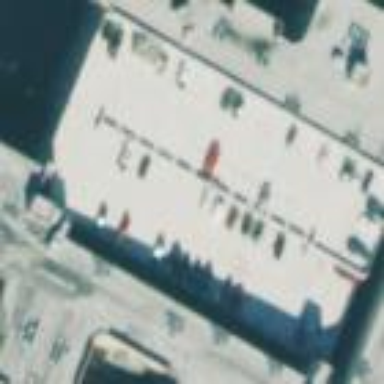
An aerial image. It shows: Multi-storey parking facility.